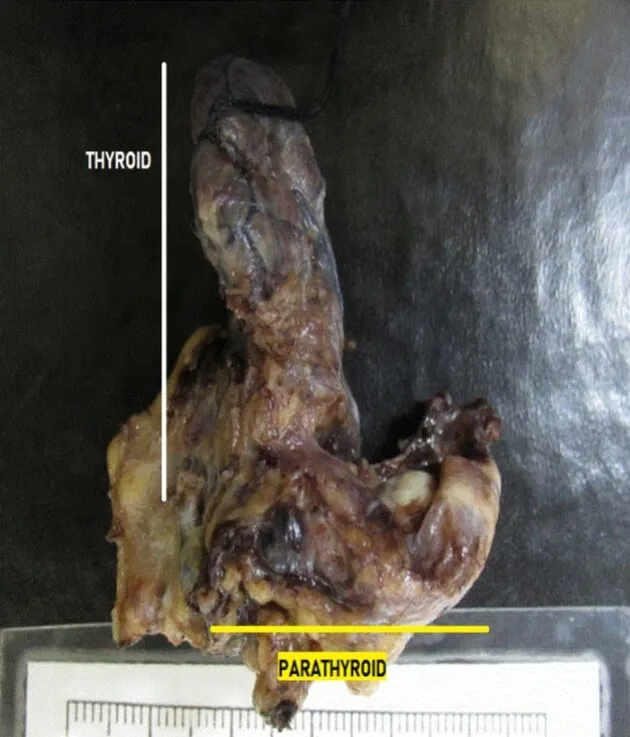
Gross surgical pathology of resected parathyroid gland weighing 500 mg and measuring 2.5 cm in greater length.
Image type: medical_photograph (other_medical_photograph)